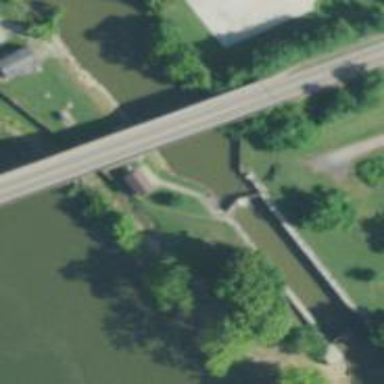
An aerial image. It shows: Lock gate on waterway.